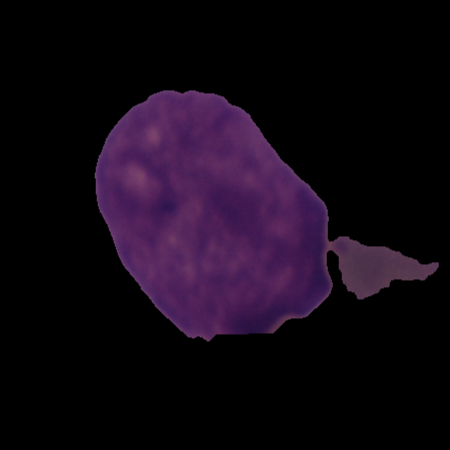
Label: cancer